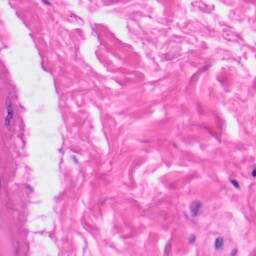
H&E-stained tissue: Skin